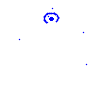
Particle: pion